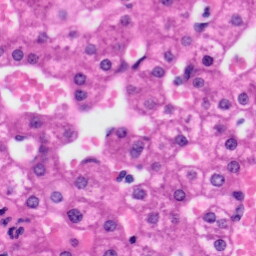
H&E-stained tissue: Liver